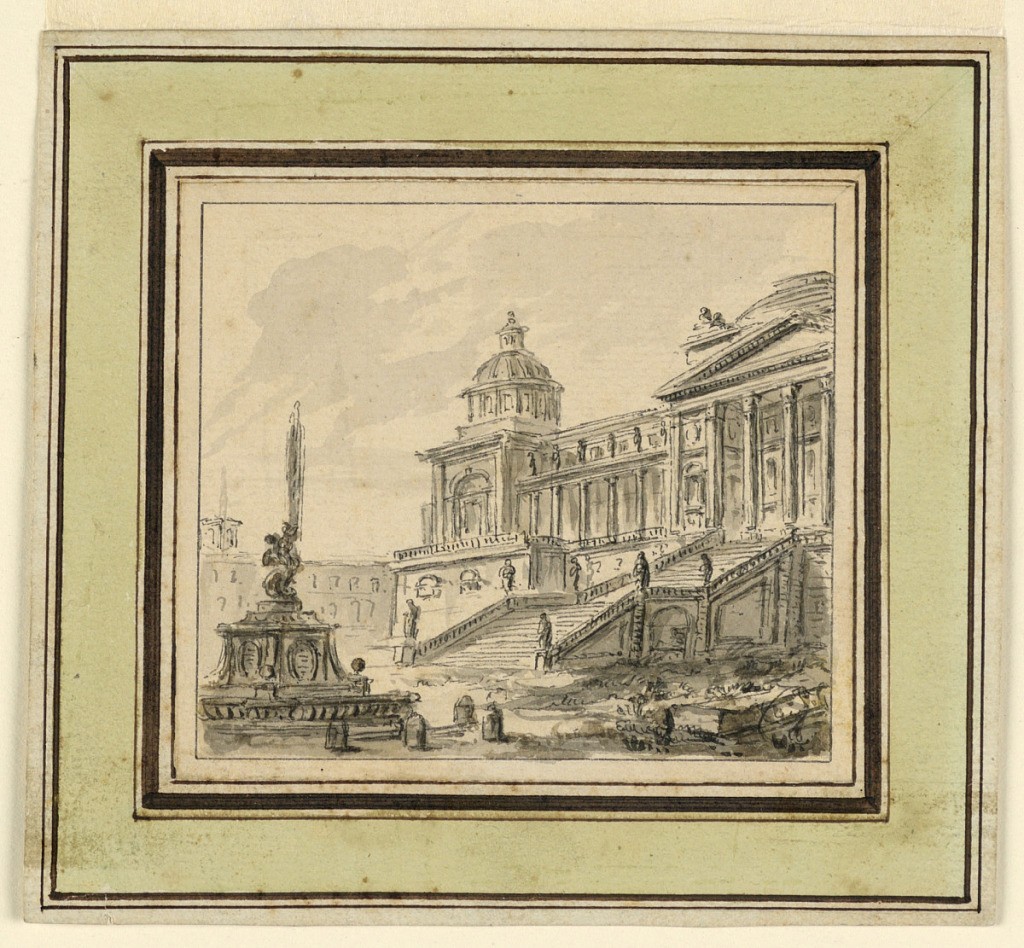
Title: Palace on a High Terrace
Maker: Charles Michel-Ange Challe, French, 1718 – 1778
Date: ca. 1760
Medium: Pen, chinese and brown ink washes on laid paper
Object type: Drawing
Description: Position of the front of apalace on a high podium. A fountain in the left foreground. A house and the top of a steeple in the left rear. Framing line. Paper margins.